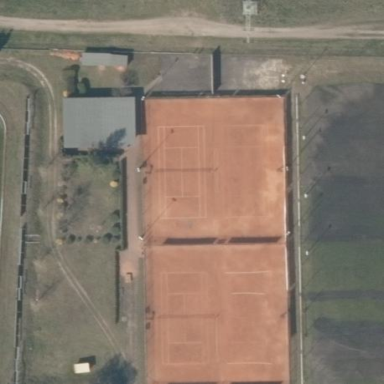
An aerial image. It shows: Tennis court on the leisure land pitch.